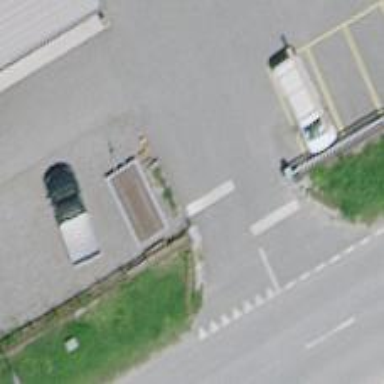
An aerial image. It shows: Gate.